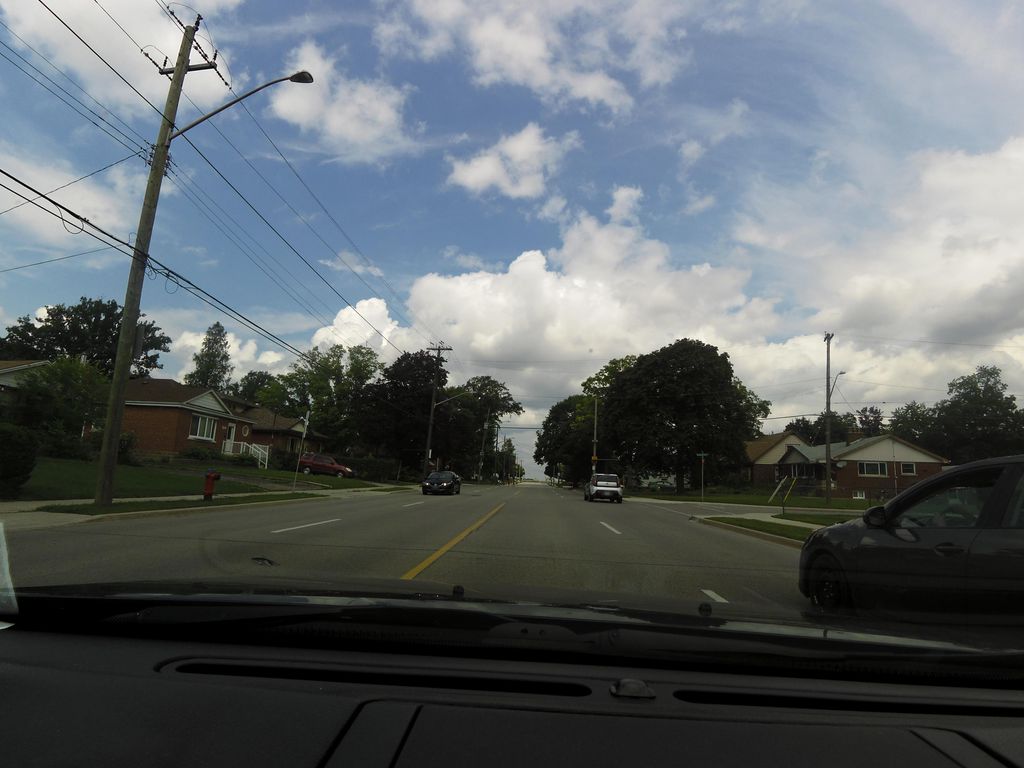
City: hamilton